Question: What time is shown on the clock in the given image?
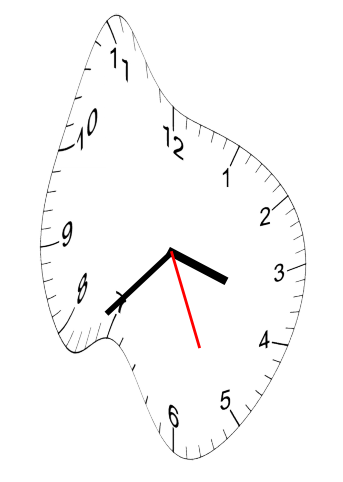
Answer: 03:37:26